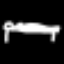
Label: bed